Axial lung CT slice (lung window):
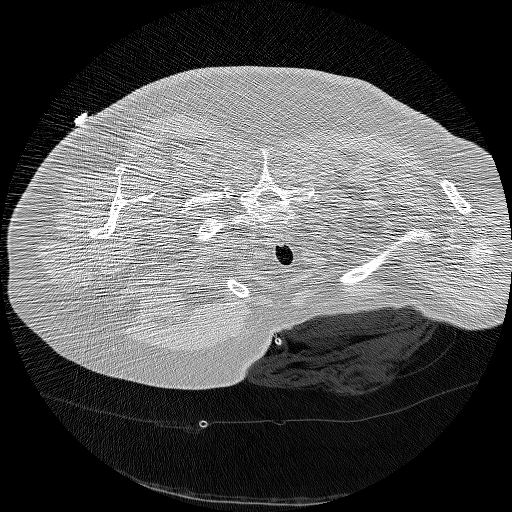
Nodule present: no